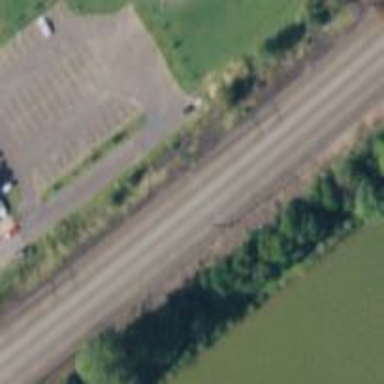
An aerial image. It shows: Railway track with contact line for electrification.